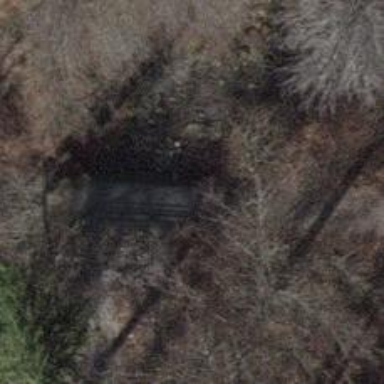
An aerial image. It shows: Gravel path on bridge with excellent trail visibility.